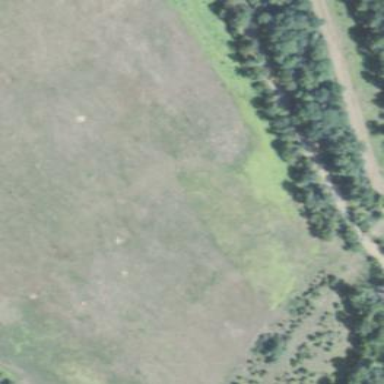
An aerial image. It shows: Transitional meadow.